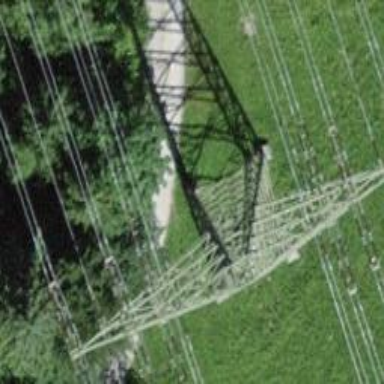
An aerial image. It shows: Power tower.